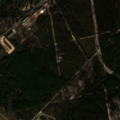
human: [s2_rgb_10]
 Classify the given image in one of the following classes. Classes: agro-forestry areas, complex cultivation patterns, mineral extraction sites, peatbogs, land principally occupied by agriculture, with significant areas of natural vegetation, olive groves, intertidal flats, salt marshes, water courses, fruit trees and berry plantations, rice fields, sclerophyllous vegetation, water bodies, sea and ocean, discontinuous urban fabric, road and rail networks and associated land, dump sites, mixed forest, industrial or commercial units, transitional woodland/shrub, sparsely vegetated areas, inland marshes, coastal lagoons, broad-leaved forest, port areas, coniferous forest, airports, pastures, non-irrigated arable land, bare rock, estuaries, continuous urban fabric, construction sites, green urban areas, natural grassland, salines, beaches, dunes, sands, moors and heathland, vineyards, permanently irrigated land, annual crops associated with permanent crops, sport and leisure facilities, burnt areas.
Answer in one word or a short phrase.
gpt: permanently irrigated land, complex cultivation patterns, broad-leaved forest, coniferous forest, transitional woodland/shrub